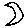
Label: moon